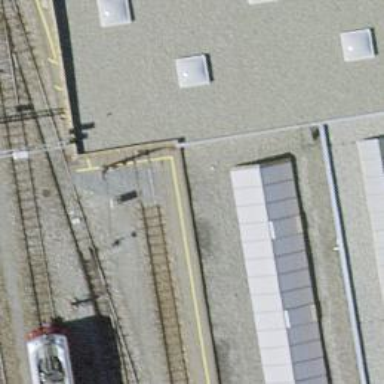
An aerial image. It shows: Narrow-gauge railway with one track passing through service yard.